Question: I have a HTML form, the image of which is displayed below.

When the user clicks on the "Add Content" button, I want the data entered in the form saved to the MySQL database. Mathematical Equations too can be entered by a user.
The editor used is CKEditor.
Development framework is Symfony2.
I am using a jQuery event handler to pass the contents of the form to my controller.
Also, please could you guide me on how can I display the data in a HTML page.
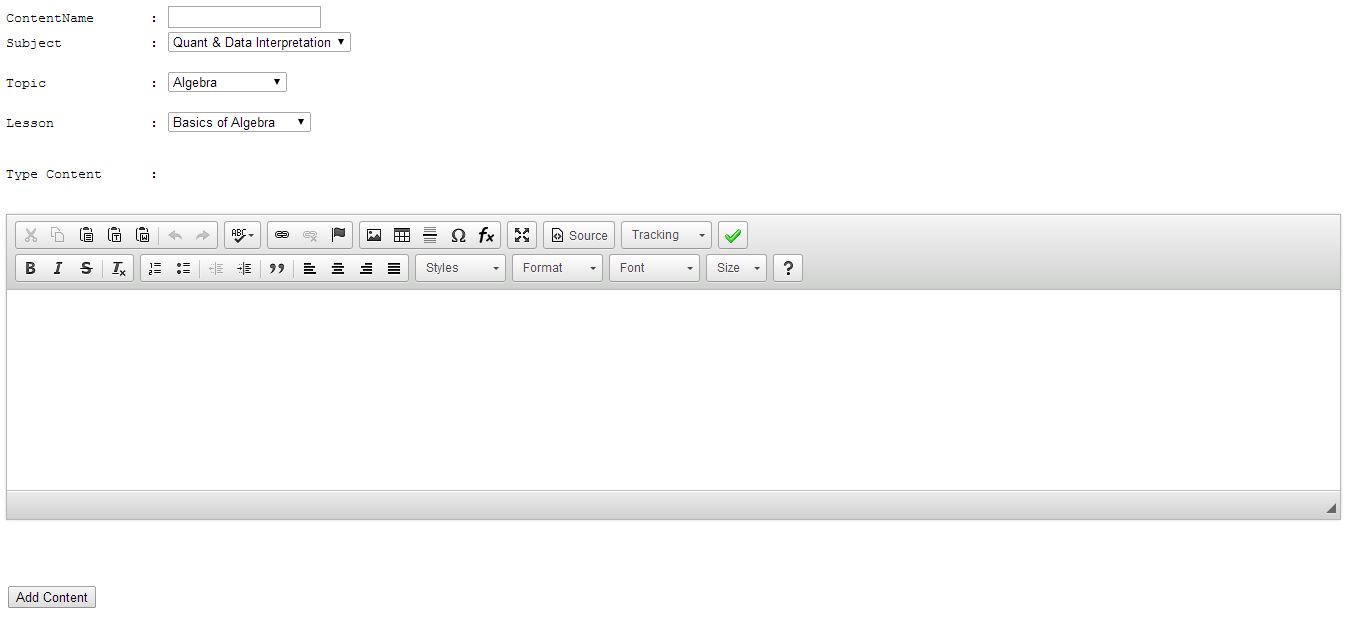
Answer: Try this
'''
var val= CKEDITOR.instances['youreditorid'].getData();
'''
this may help you.